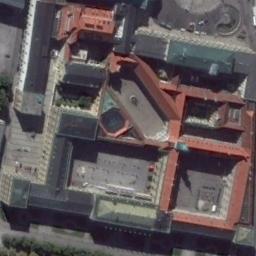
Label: palace